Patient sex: F
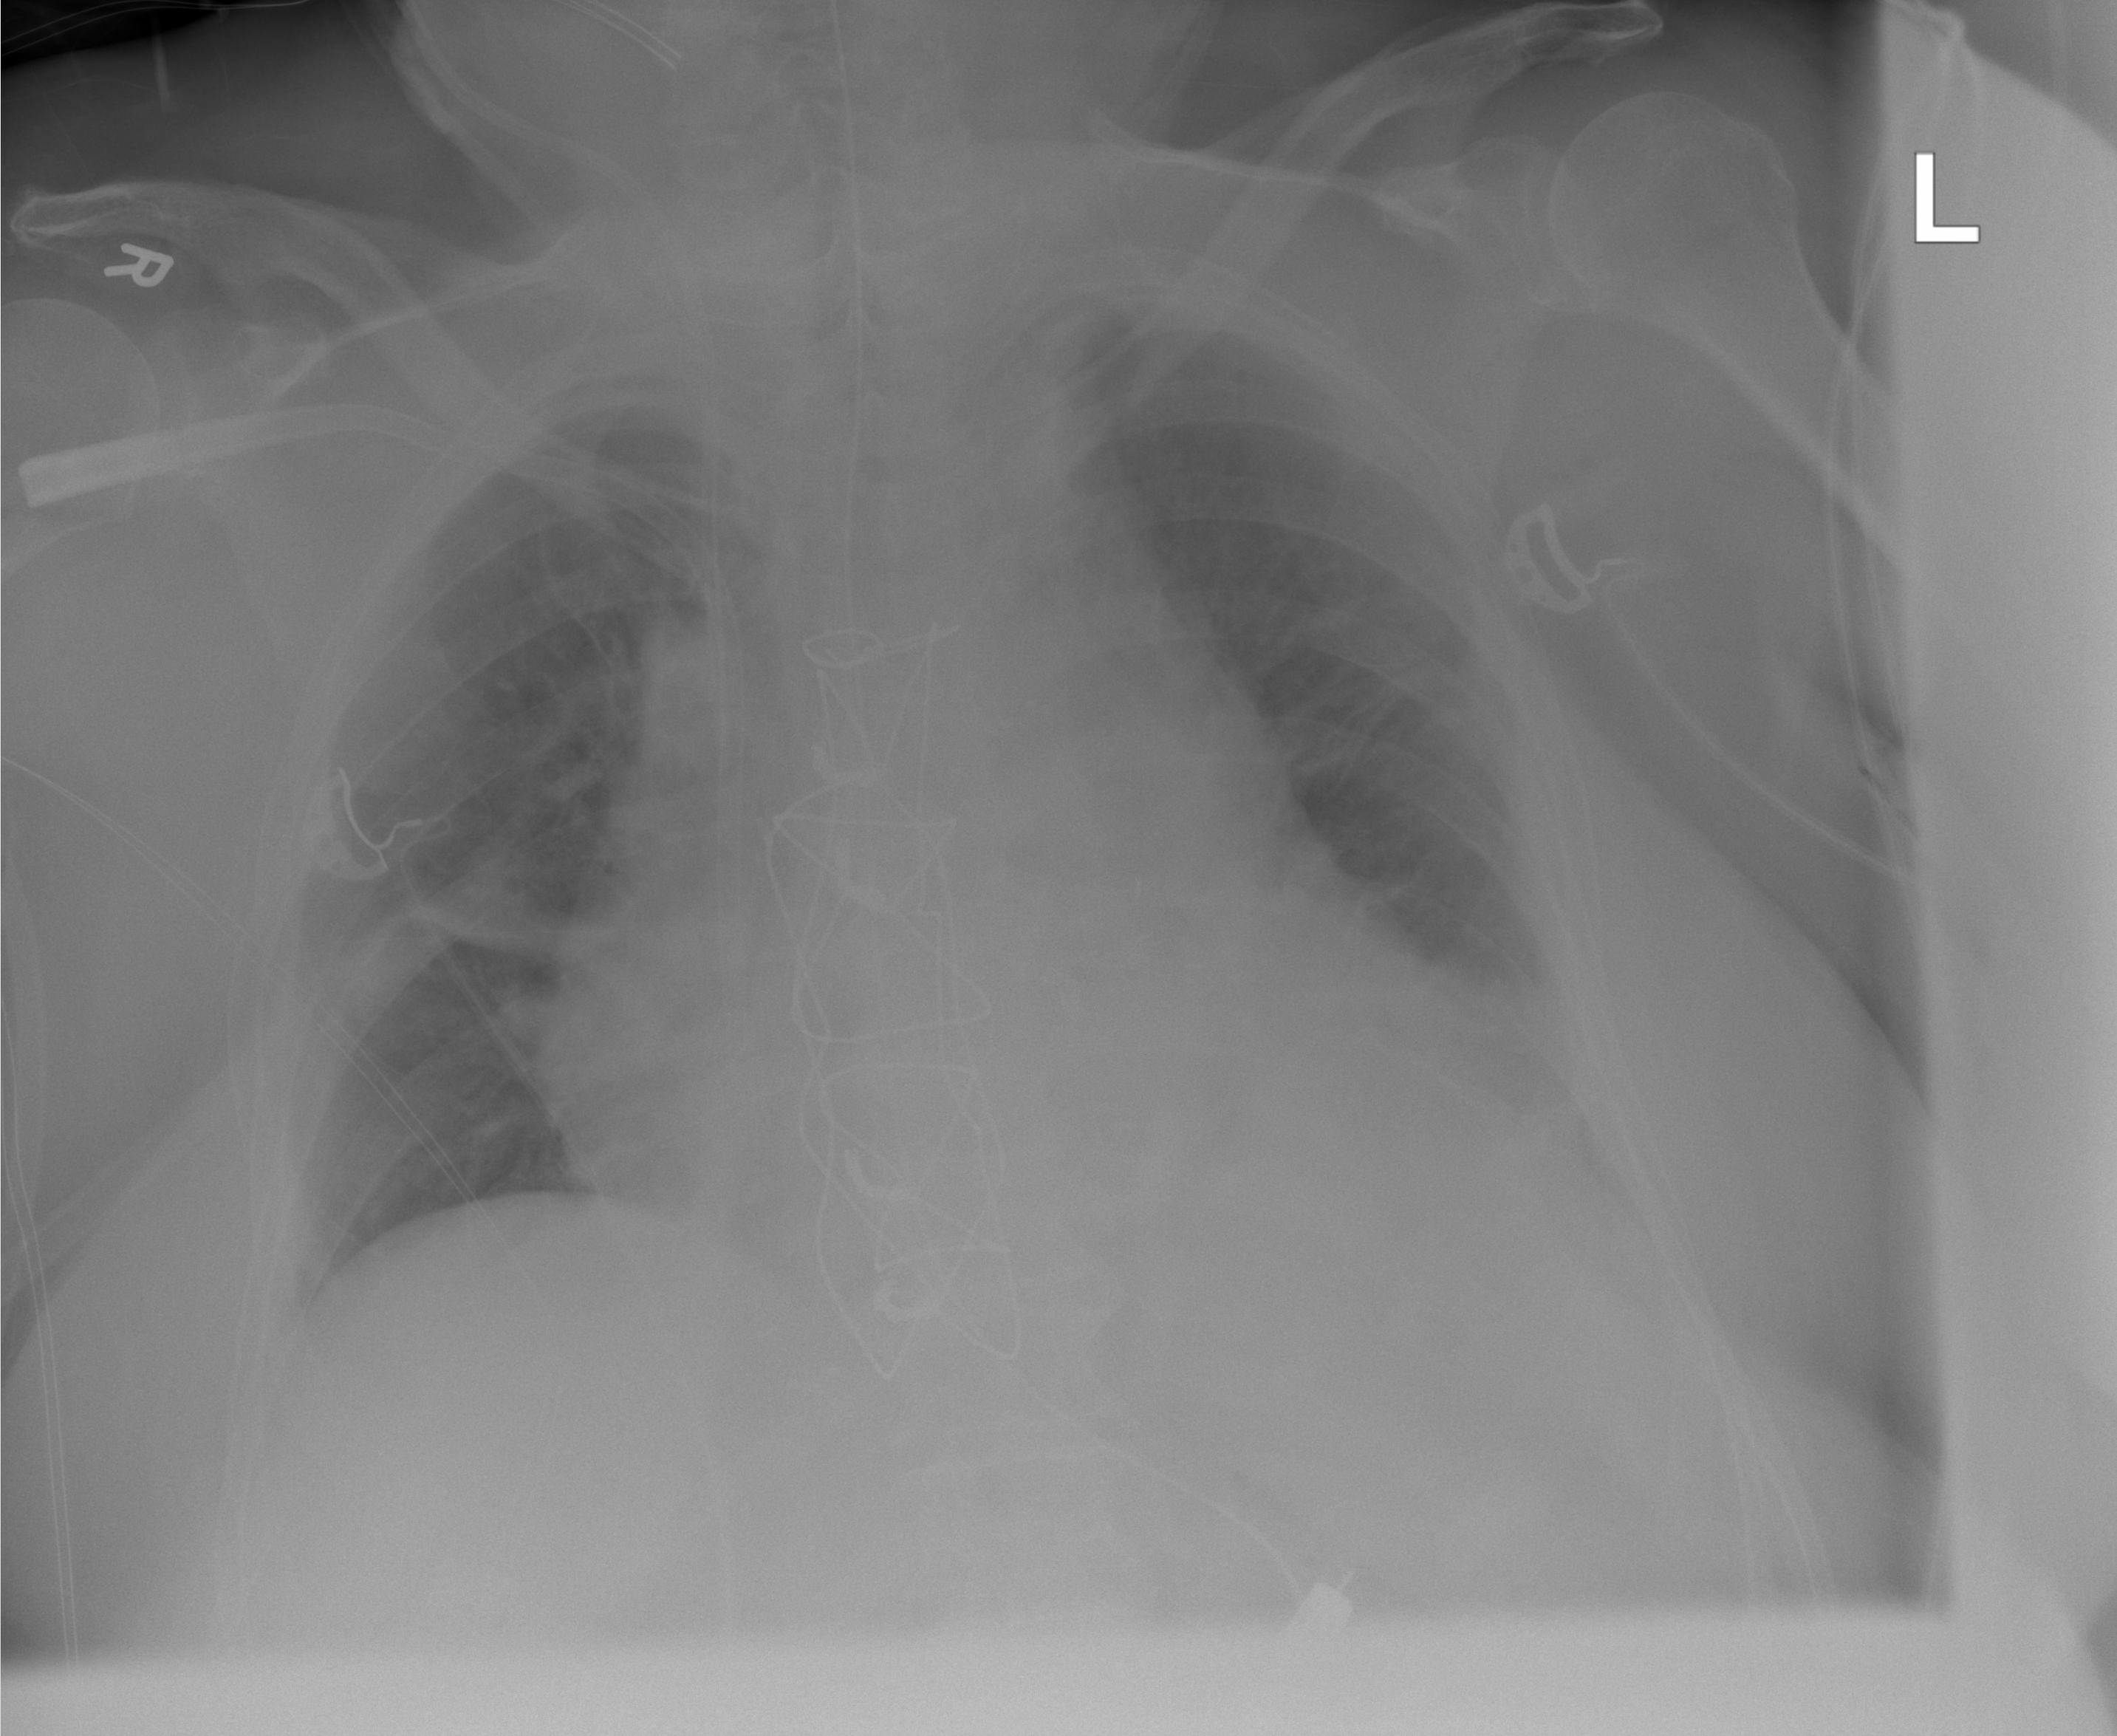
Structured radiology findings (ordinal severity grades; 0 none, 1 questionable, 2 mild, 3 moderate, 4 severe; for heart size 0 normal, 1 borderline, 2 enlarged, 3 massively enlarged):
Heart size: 2
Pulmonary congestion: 0
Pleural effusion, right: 0
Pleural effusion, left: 2
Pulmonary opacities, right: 0
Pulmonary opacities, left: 0
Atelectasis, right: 2
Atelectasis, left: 2